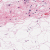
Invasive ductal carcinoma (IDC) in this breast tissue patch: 0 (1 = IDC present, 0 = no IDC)